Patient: sex M, age 47
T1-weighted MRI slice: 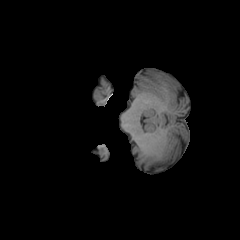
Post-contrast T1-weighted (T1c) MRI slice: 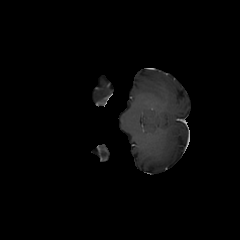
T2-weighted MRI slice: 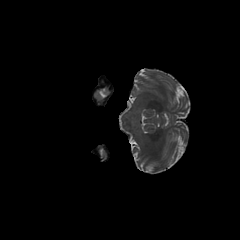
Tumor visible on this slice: no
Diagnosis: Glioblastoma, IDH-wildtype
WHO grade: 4